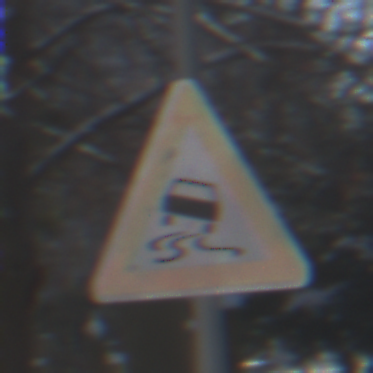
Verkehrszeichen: SchleuderOderRutschgefahr
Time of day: MorningAfternoon
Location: Outdoor (Special)
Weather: Clear
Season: Winter
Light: Natural